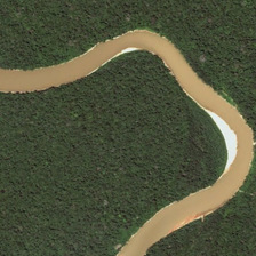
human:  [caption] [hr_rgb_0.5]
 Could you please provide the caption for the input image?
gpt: In the forest around the winding Yellow River, two small bald heads can be seen.

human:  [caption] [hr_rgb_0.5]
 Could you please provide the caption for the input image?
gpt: There are two small balms in the forest surrounding the curved Yellow River.

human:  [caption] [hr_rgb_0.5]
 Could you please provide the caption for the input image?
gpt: Two small bald squares can be seen in the forest surrounding the curved yellow river.

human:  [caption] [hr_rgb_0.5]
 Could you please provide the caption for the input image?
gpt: Two small bald deltas can be seen in the Yellow River Basin

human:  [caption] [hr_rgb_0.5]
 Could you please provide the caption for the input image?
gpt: Two small bald pitchers can be seen in the forest surrounding the curved yellow river.